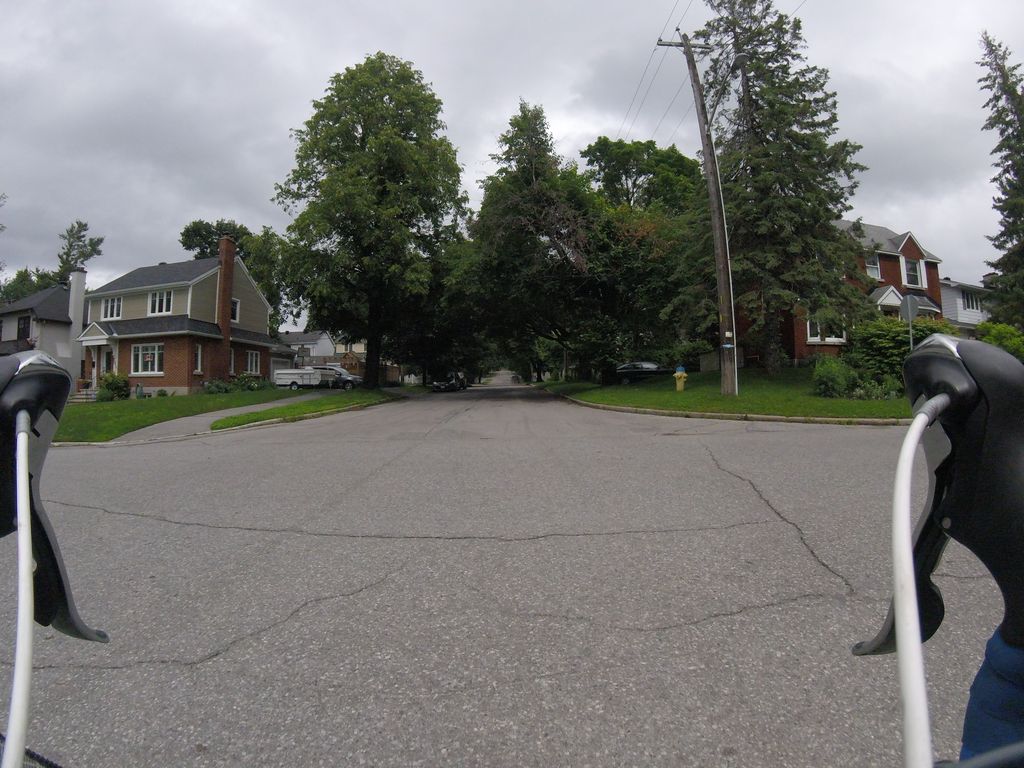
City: ottawa-gatineau